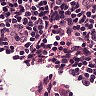
Metastatic tissue present: no